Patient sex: M
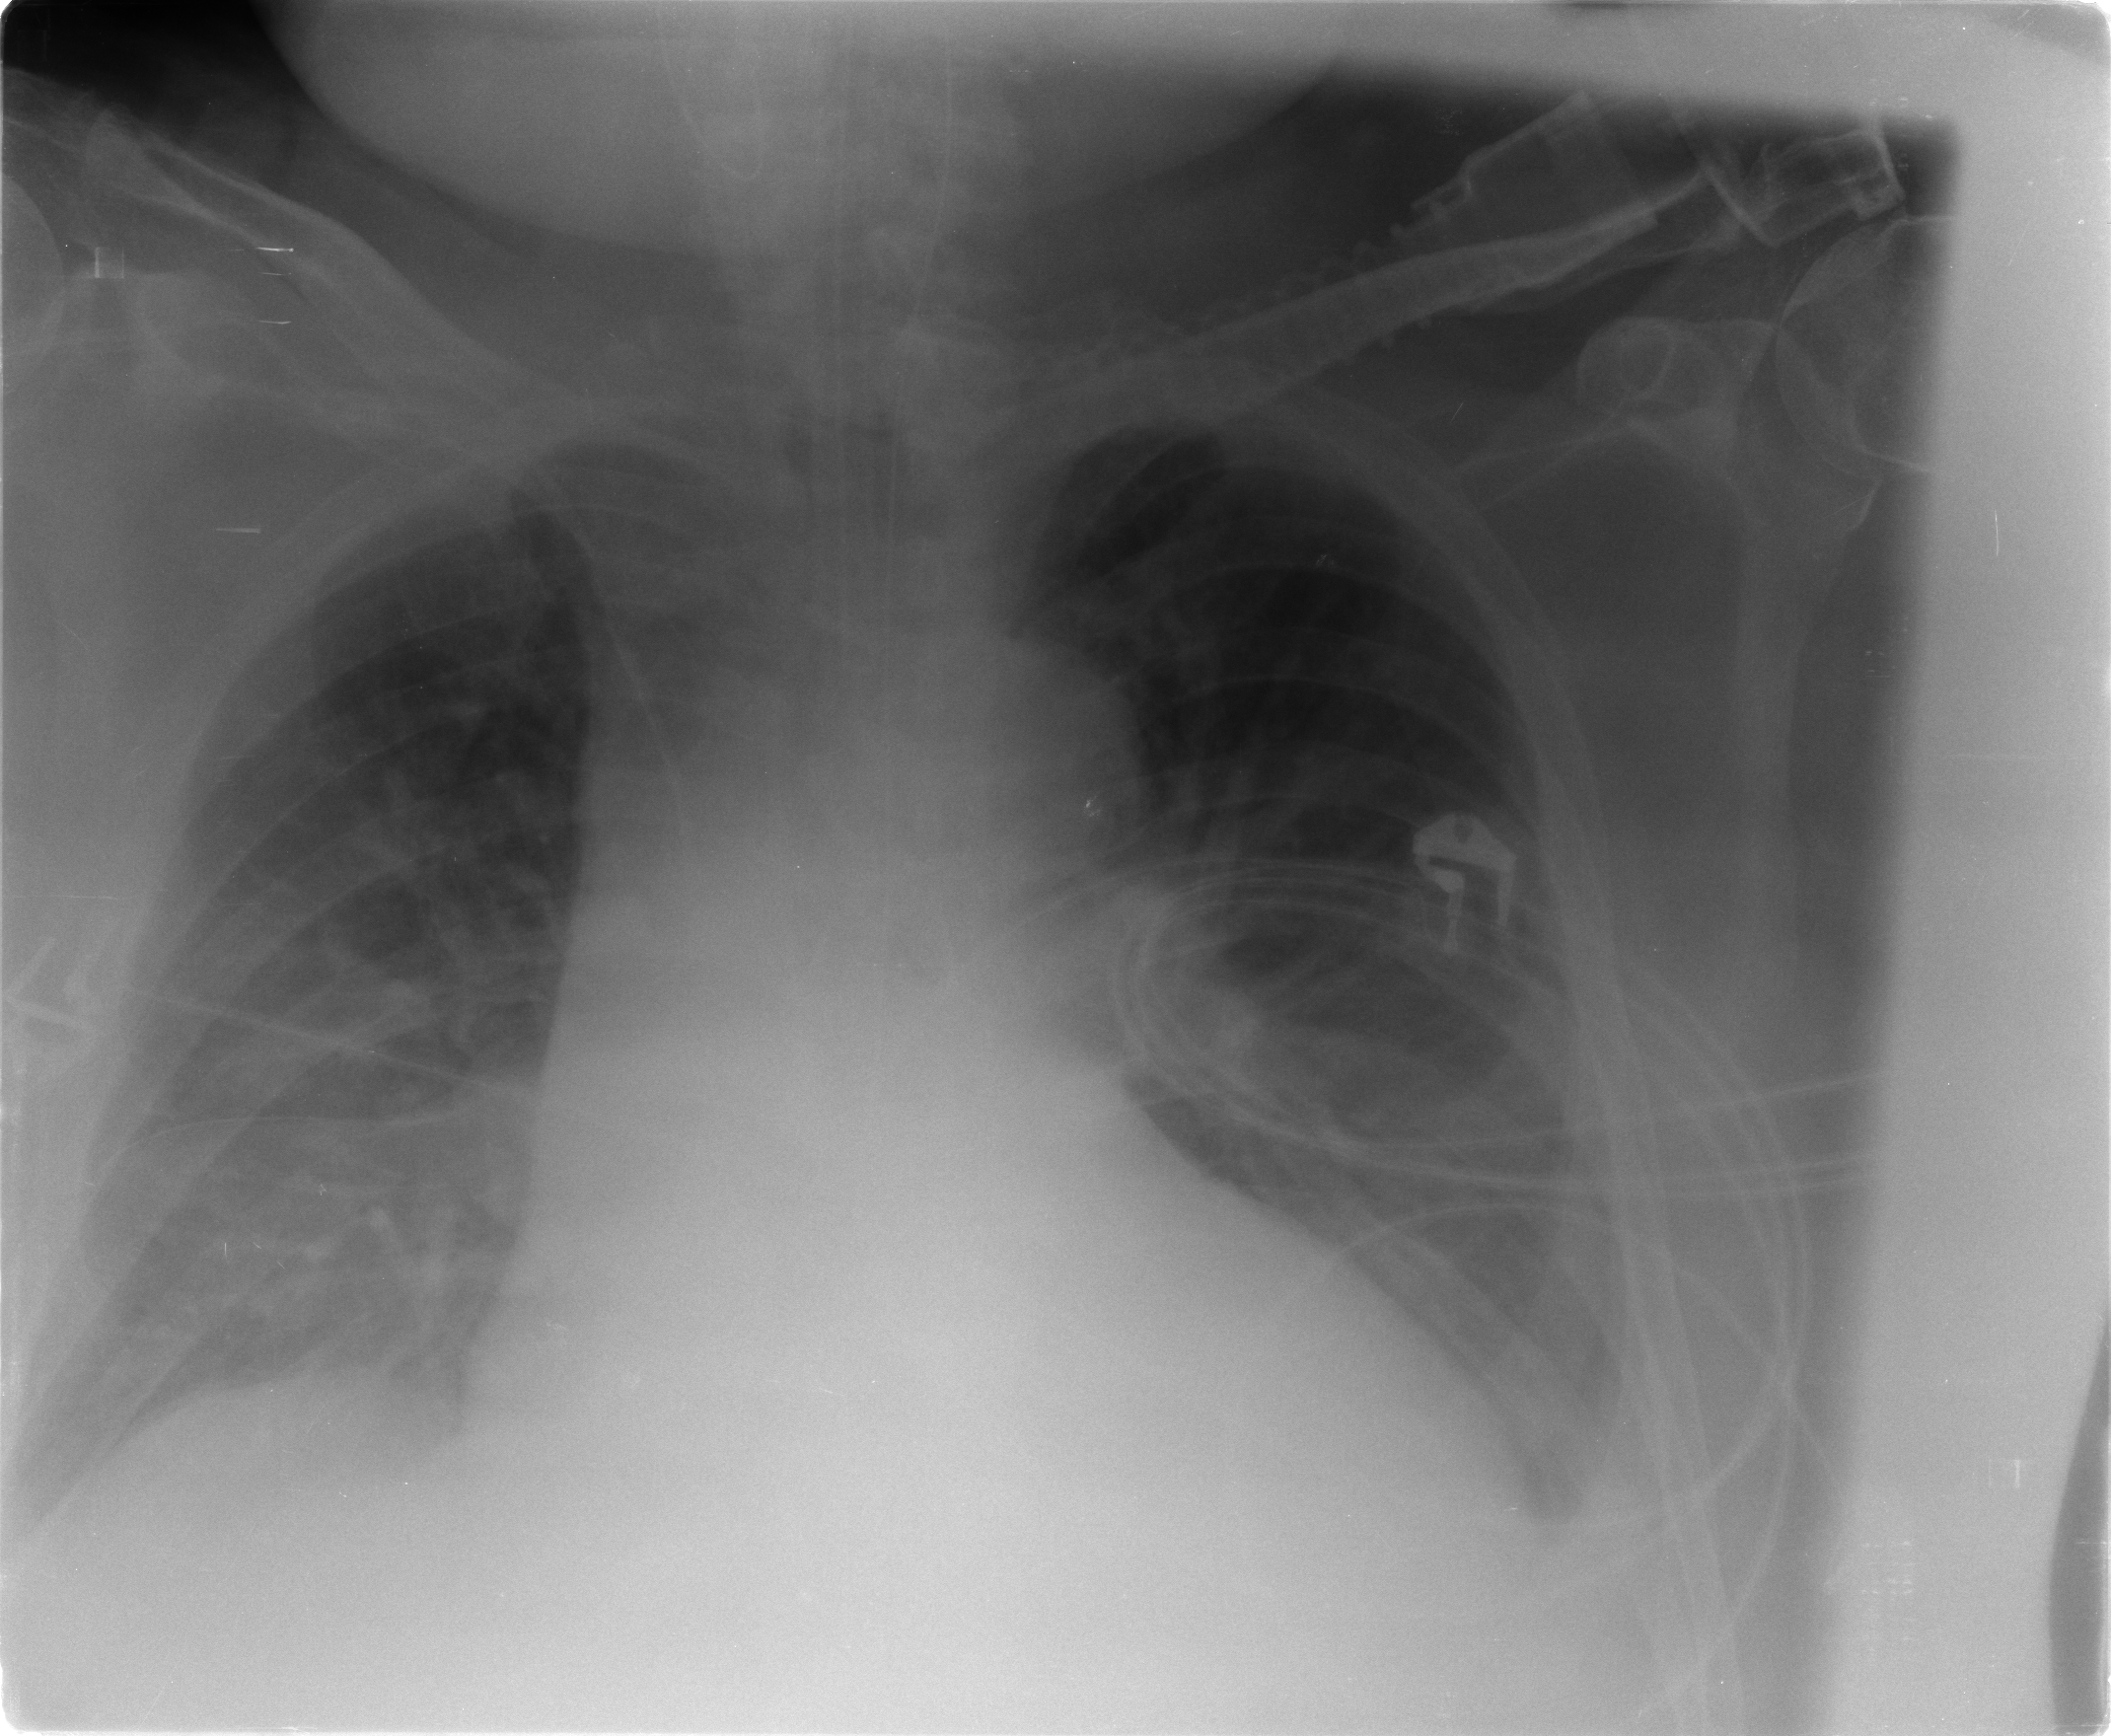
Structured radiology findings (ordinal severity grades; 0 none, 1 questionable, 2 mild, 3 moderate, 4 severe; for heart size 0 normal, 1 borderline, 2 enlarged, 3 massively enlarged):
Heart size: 2
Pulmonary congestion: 2
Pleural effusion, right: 2
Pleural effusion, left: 2
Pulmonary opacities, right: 2
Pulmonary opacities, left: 1
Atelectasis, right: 2
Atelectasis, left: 2